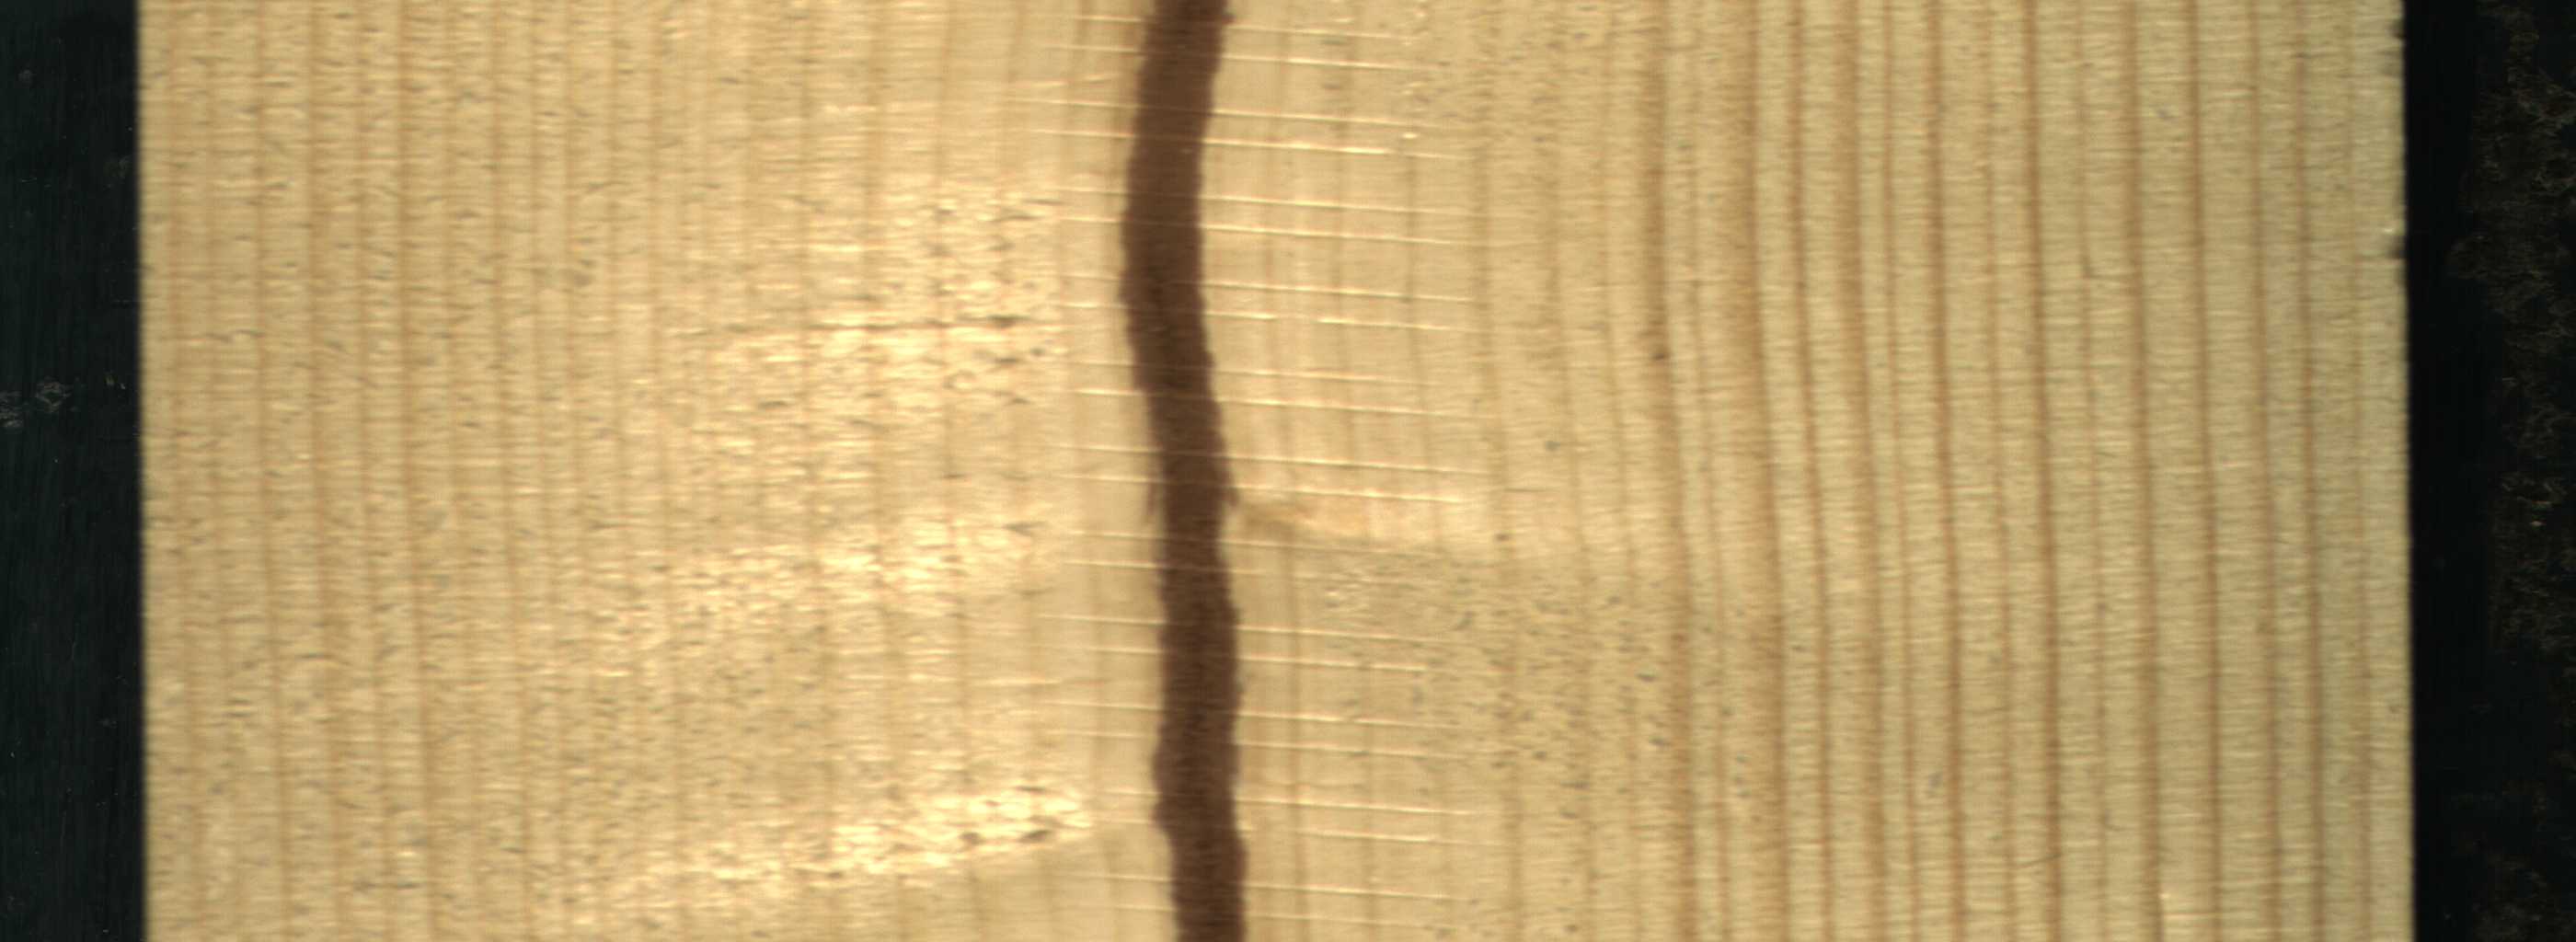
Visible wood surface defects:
Marrow